Field crop: maize
Growth stage: 2
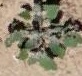
Species: chenopodium